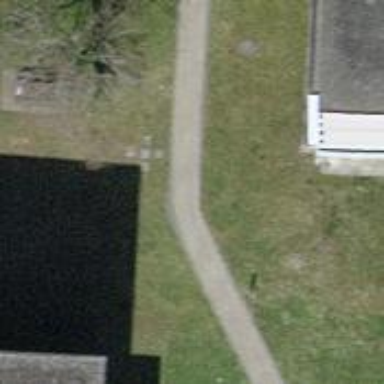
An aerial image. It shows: Footway.